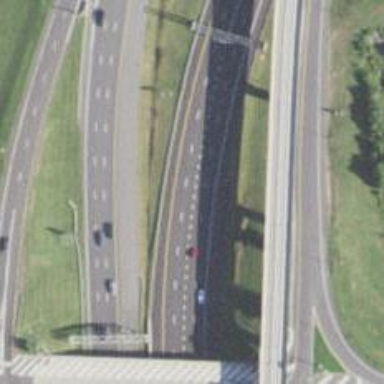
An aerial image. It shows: Asphalt motorway.